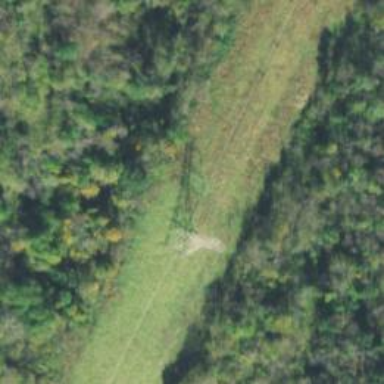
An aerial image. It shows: Lattice structure tower used for power transmission.